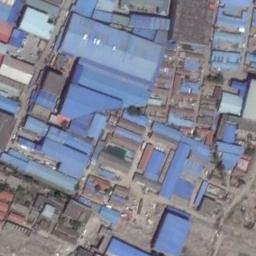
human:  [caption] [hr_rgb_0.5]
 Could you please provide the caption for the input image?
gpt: There are many houses of different shapes and sizes in the industrial zone .

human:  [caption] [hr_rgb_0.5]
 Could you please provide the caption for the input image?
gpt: There is a road above the industrial area .

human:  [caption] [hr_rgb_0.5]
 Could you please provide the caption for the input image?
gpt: The industrial area has some blue workshops and other colors of workshops .

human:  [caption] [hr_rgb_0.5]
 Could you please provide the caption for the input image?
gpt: Neatly planned factory buildings and roads in an industrial area .

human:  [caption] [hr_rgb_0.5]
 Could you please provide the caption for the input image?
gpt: There are some blue buildings on the industrial area .